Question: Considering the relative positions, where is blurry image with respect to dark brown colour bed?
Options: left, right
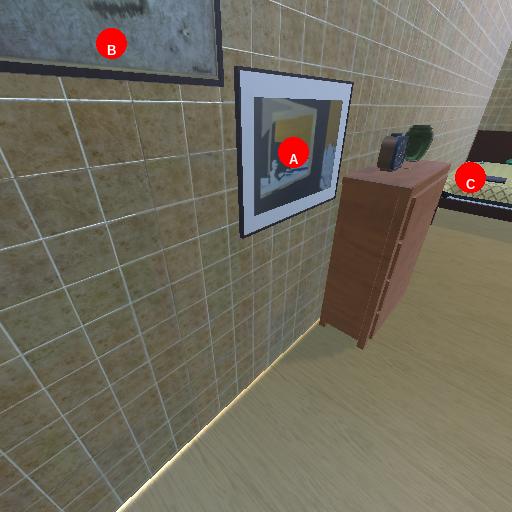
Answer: left